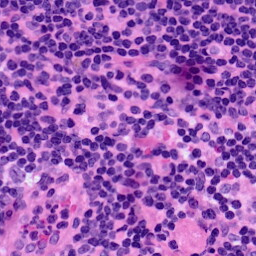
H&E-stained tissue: LymphNode